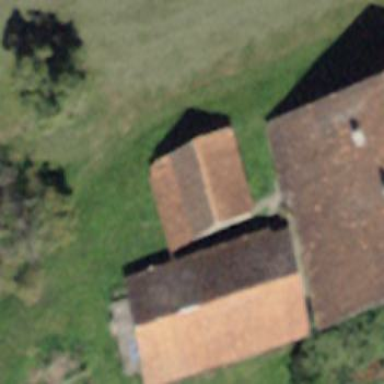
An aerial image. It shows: Farm auxiliary building.